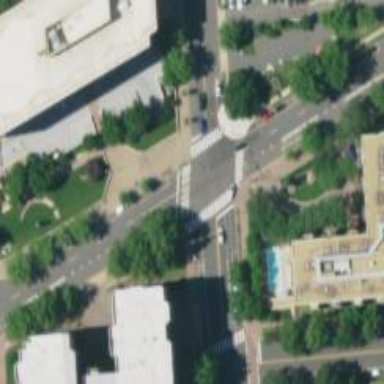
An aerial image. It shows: Zebra crossing on the road.